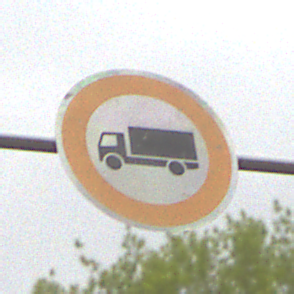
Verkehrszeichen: VerbotFuerKraftfahrzeugeUeberDreiKommaFuenfTonnen
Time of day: MorningAfternoon
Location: Outdoor (Nature)
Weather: Overcast
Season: NotSpecified
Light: Natural